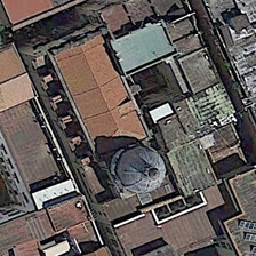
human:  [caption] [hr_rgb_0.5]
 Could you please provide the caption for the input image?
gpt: The dome is in the center of the residential area.

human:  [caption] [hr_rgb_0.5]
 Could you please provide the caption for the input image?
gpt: The church is surrounded by large houses.

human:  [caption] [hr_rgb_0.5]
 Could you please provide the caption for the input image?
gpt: The dome is located in the center of the residential area.

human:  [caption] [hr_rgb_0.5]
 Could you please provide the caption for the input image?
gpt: The church is surrounded by a large house.

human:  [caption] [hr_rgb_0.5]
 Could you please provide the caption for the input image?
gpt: Dol is located in the center of the residential area.